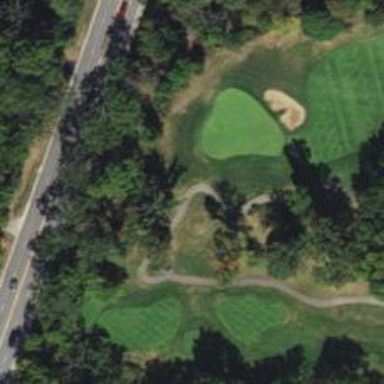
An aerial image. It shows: Service road designated as golf cart path.